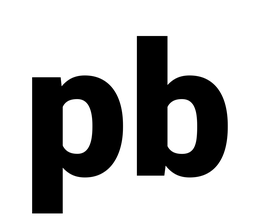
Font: Roboto_Black